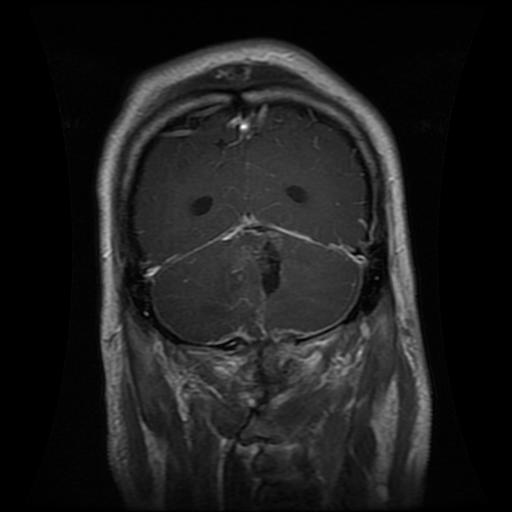
Label: glioma